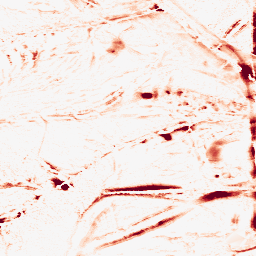
Category: morphological
Decomposition family: morphological_diamond
Decomposition parameters: operation: opening
radius: 10
Upsampling method: bicubic_3x
Upsampling parameters: scale: 3
Upsampling scale: 3